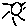
Label: sun